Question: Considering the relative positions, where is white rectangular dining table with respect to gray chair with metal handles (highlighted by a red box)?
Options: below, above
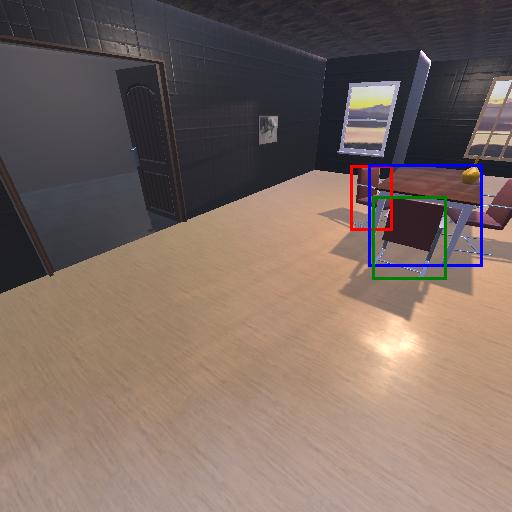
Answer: below